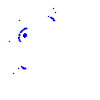
Particle: proton